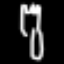
Label: fork